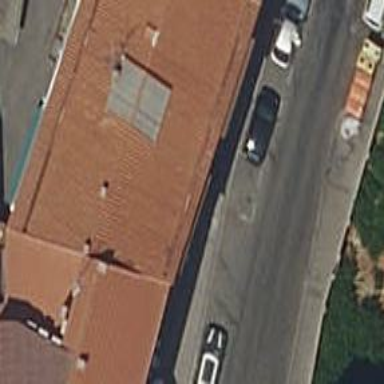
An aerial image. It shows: Restaurant.